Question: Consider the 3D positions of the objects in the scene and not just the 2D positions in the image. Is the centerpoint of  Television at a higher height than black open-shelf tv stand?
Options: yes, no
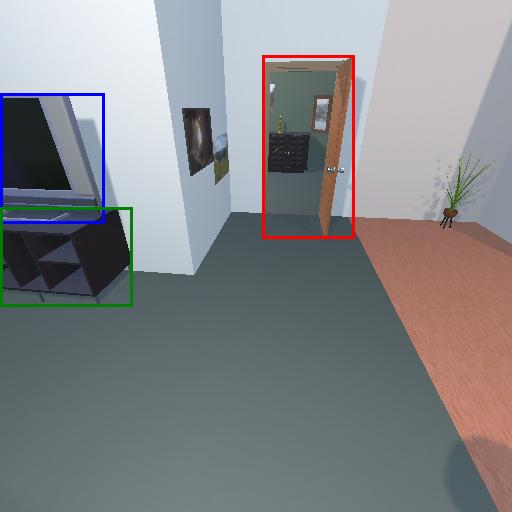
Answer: yes